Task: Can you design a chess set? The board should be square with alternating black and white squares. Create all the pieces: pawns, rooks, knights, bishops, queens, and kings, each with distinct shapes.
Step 4285:
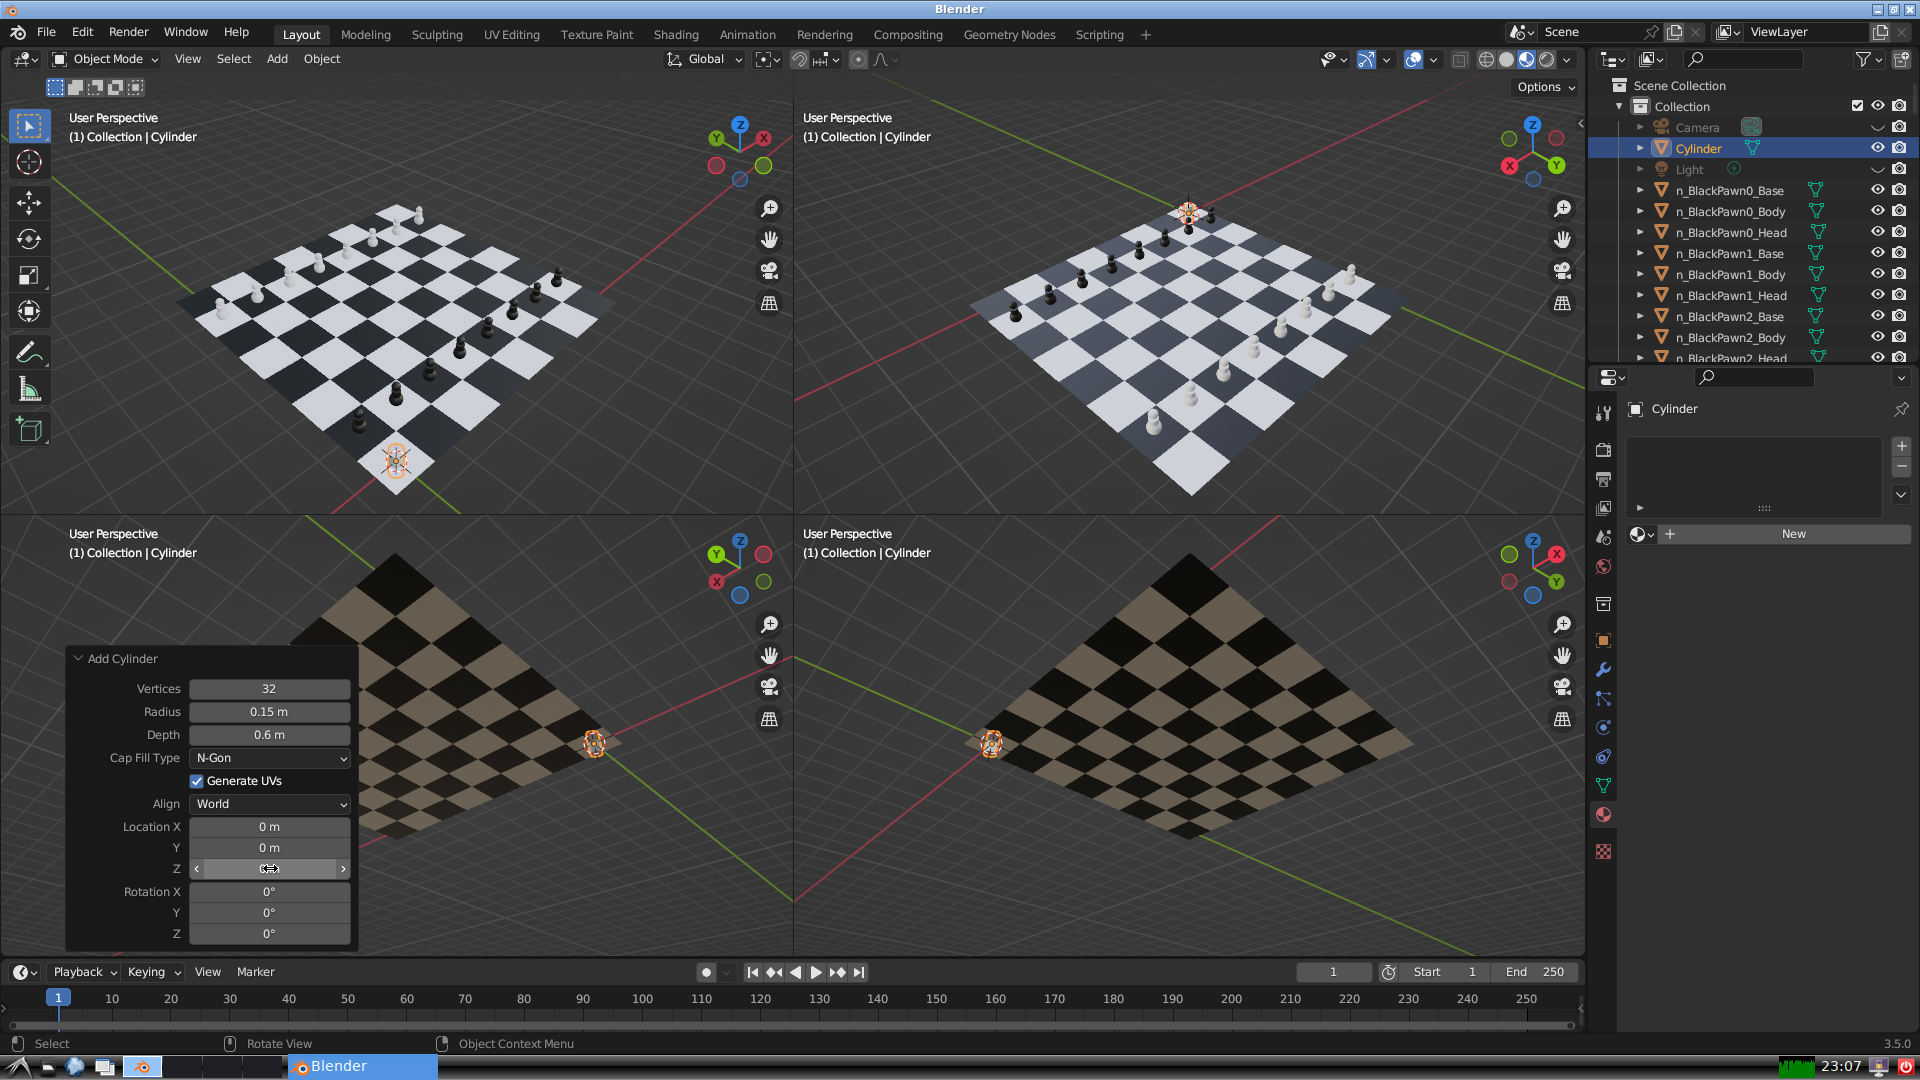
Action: click: no